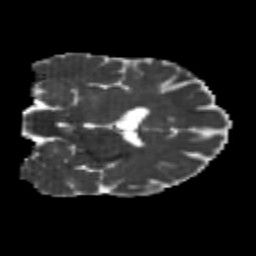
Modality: MD
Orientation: coronal
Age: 26
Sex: male
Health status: healthy
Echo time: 0.074 s